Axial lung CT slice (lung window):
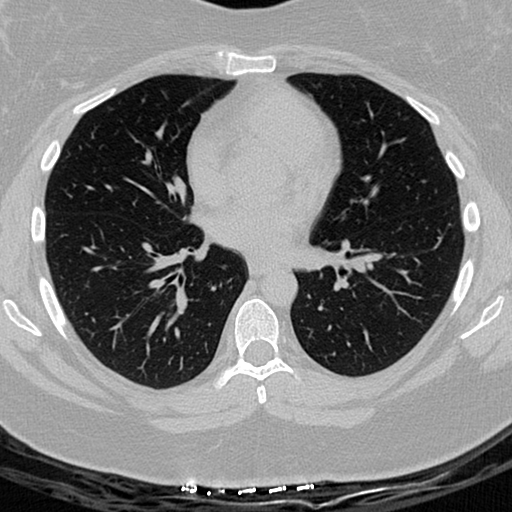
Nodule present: no